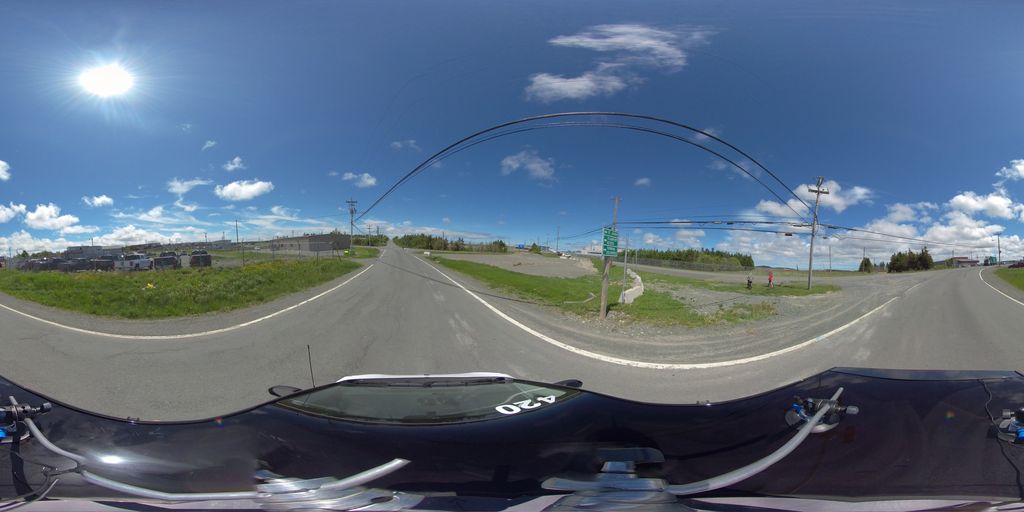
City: st_johns